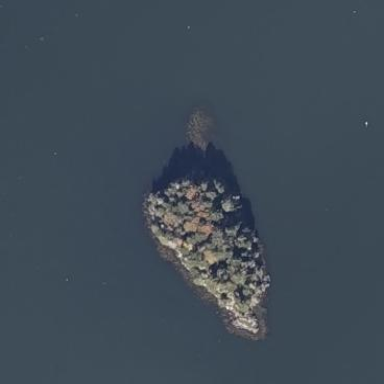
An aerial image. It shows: Island with natural coastline.